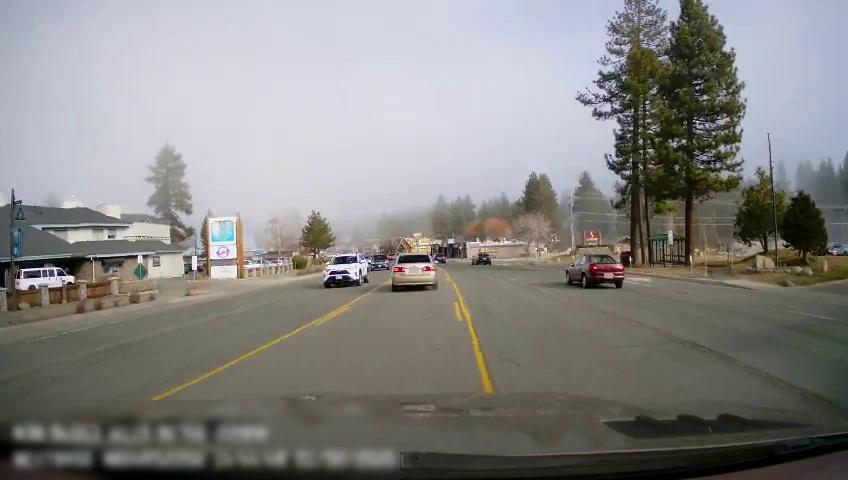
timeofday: Day
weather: Sunny
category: Drivable Space
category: Vehicles | SUV
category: Vehicles | Car
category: Vehicles | SUV
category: Vehicles | SUV
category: Vehicles | SUV
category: Vehicles | Car
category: Vehicles | Car
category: Vehicles | Car
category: Lanes | Opposite Lane
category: Lanes | Current Lane
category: Lanes | Alternate Lane
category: Lanes | Opposite Lane
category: Lanes | Current Lane